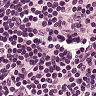
Metastatic tissue present: no